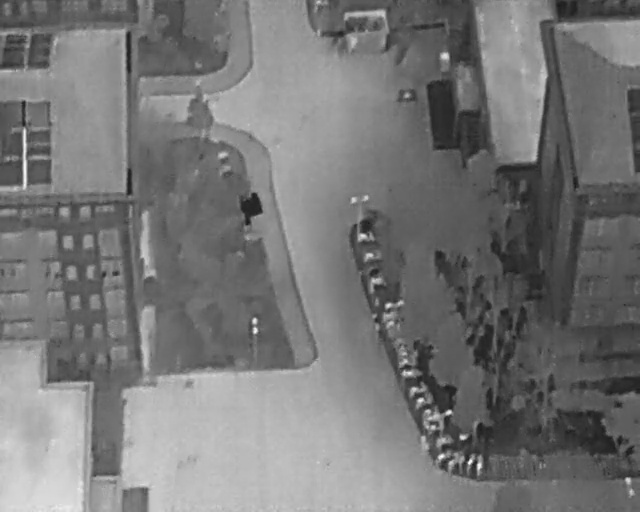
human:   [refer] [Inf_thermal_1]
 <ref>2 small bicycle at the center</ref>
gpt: <box>[[56, 44, 57, 48, 2], [57, 47, 58, 52, 2]]</box>

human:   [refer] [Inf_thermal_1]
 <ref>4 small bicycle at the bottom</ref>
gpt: <box>[[63, 70, 65, 75, 2], [64, 73, 66, 77, 160], [65, 76, 67, 80, 164], [67, 88, 70, 90, 31]]</box>

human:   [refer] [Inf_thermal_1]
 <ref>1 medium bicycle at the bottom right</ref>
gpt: <box>[[69, 88, 73, 91, 23]]</box>

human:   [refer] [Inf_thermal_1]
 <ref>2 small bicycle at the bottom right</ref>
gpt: <box>[[73, 89, 76, 91, 2], [71, 89, 75, 91, 2]]</box>